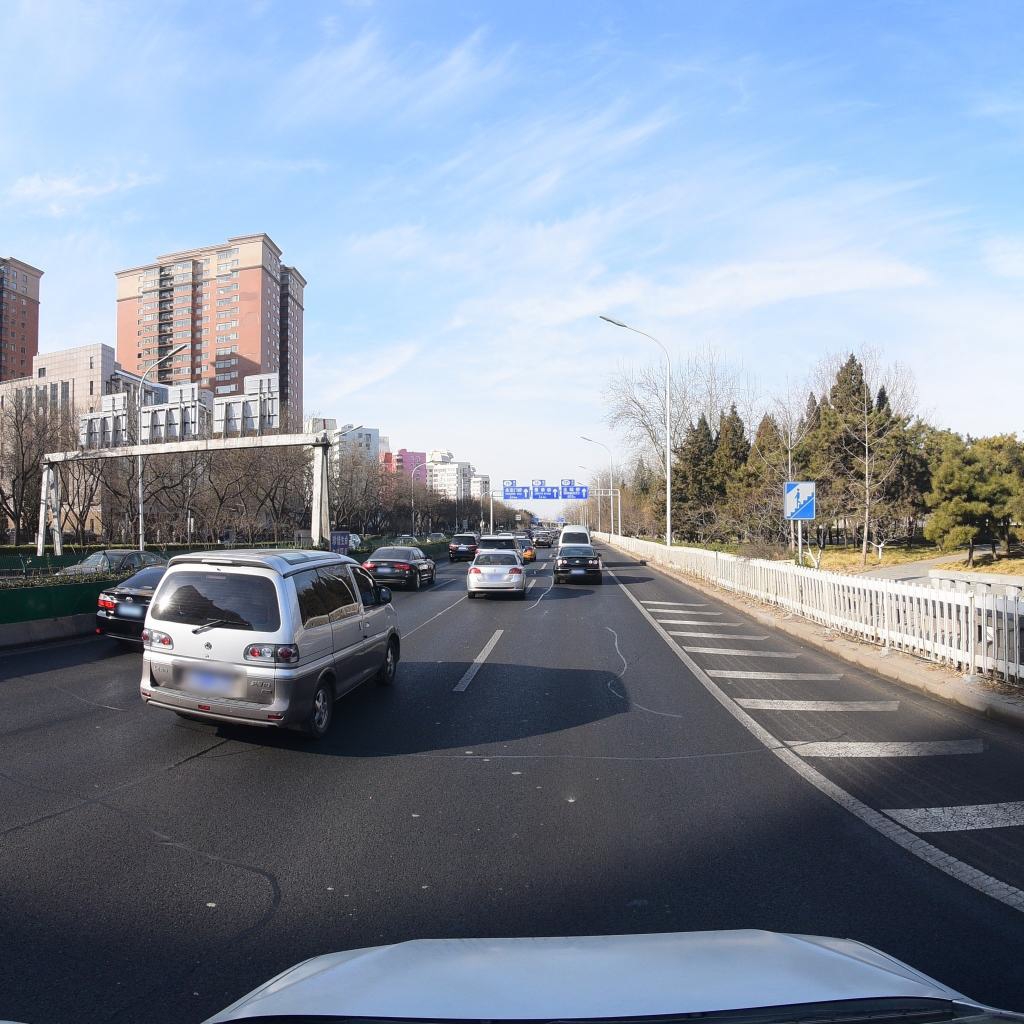
Region: Fengtai
Road damage annotations: transverse patch, longitudinal patch, longitudinal patch, longitudinal patch, transverse patch, longitudinal patch, transverse patch, longitudinal patch